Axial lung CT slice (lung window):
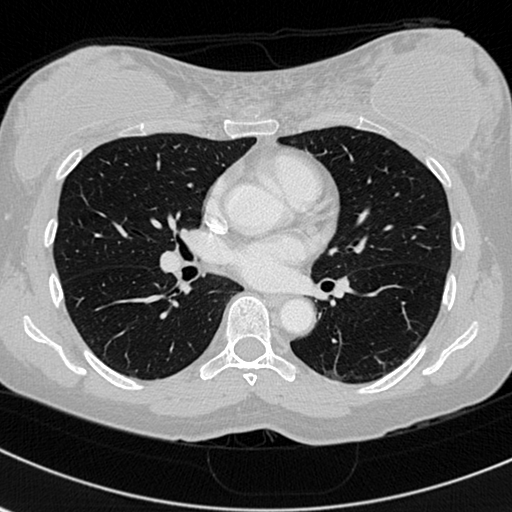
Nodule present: no